Field crop: maize
Growth stage: 2
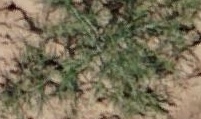
Species: salsola